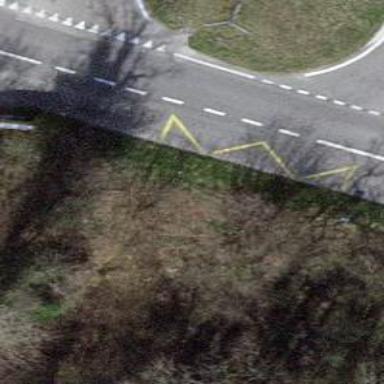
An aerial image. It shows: Bus stop with platform for public transport.